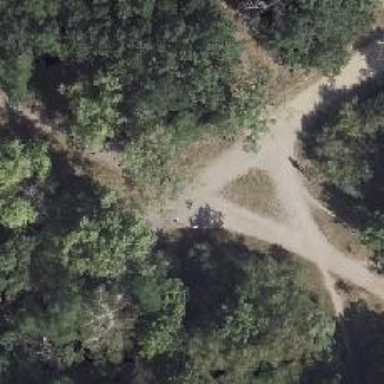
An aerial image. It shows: Path.